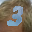
Label: 3